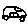
Label: car